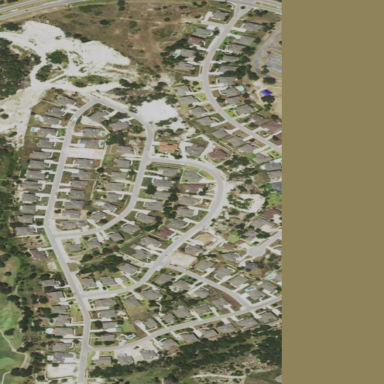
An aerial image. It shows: Gated residential area.